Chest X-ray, PA view. Patient: 51 years old, sex F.
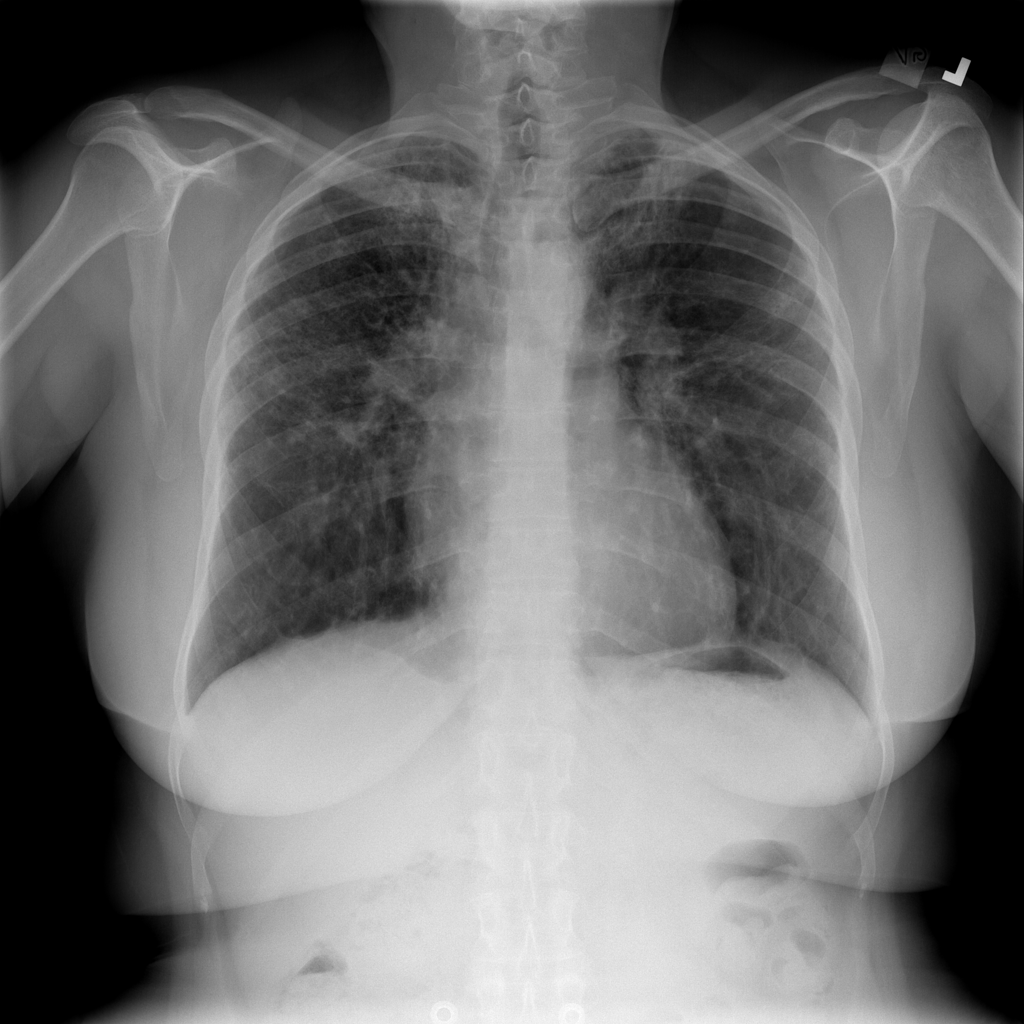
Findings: Fibrosis, Infiltration